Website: bh-photo
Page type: cart
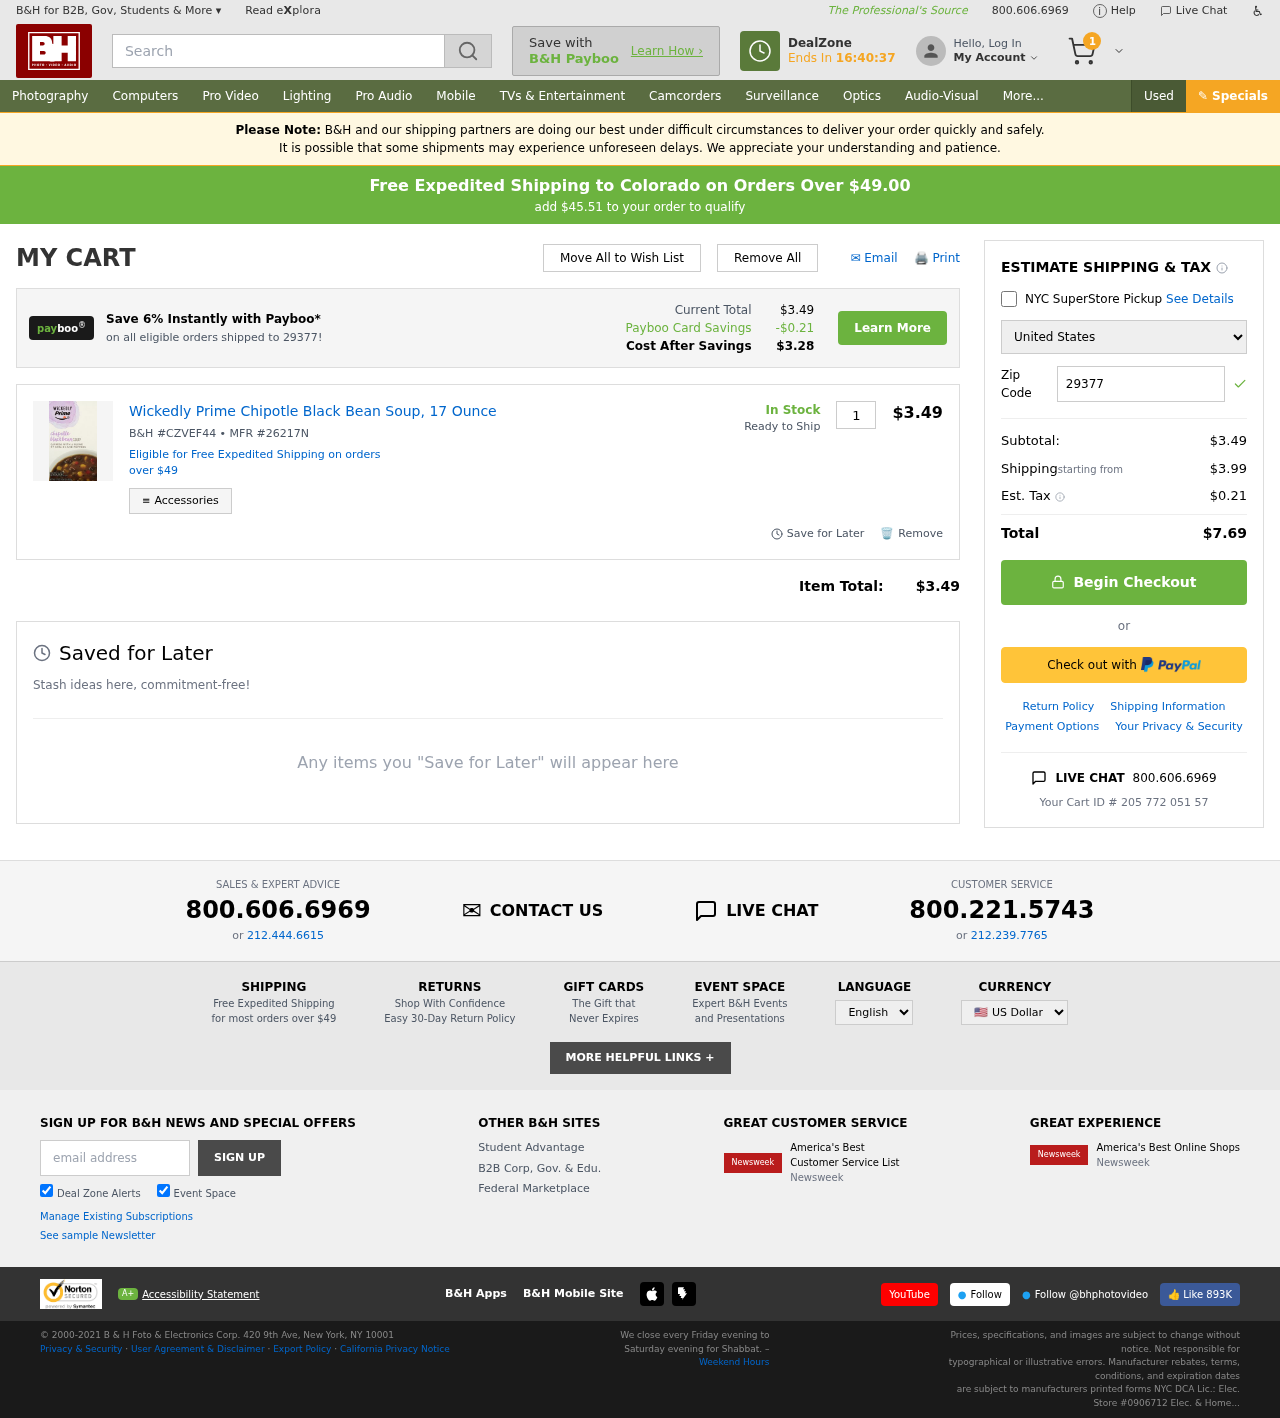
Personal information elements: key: PII_COUNTRY
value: United States
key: PII_POSTCODE
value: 29377
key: PII_STATE
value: Colorado
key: PII_POSTCODE2
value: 29377
Product elements: key: PRODUCT1_NAME
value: Wickedly Prime Chipotle Black Bean Soup, 17 Ounce
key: PRODUCT1_PRICE
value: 3.49
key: PRODUCT1_QUANTITY
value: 1
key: PRODUCT1_SKU
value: CZVEF44
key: PRODUCT1_MFR
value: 26217N
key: PRODUCT1_AVAILABILITY
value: In Stock
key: PRODUCT1_SHIP_STATUS
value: Ready to Ship
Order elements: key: ORDER_NUM_ITEMS
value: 1
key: FREE_SHIPPING_THRESHOLD
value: $45.51
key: ORDER_SUBTOTAL
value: $3.49
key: ORDER_SHIPPING_COST
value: $3.99
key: ORDER_TAX
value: $0.21
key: ORDER_TOTAL
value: $7.69
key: ORDER_ID
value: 205 772 051 57
Search elements: key: HEADER_SEARCH
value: Search
Other elements: key: PAYBOO_SAVINGS
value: -$0.21
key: COST_AFTER_SAVINGS
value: $3.28